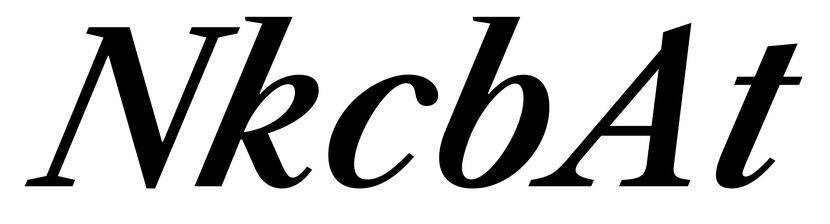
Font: LibreCaslonText-Italic_SemiBold_Italic